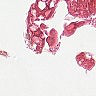
Metastatic tissue present: no